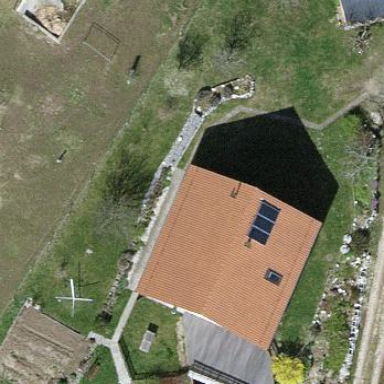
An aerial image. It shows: Simple house.